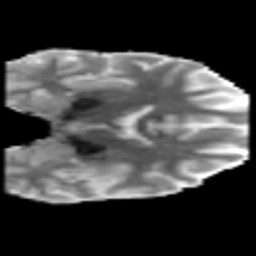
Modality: MD
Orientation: coronal
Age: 33
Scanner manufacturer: philips
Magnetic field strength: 3 T
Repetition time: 8.6 s
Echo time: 0.127 s